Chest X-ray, PA view. Patient: 68 years old, sex M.
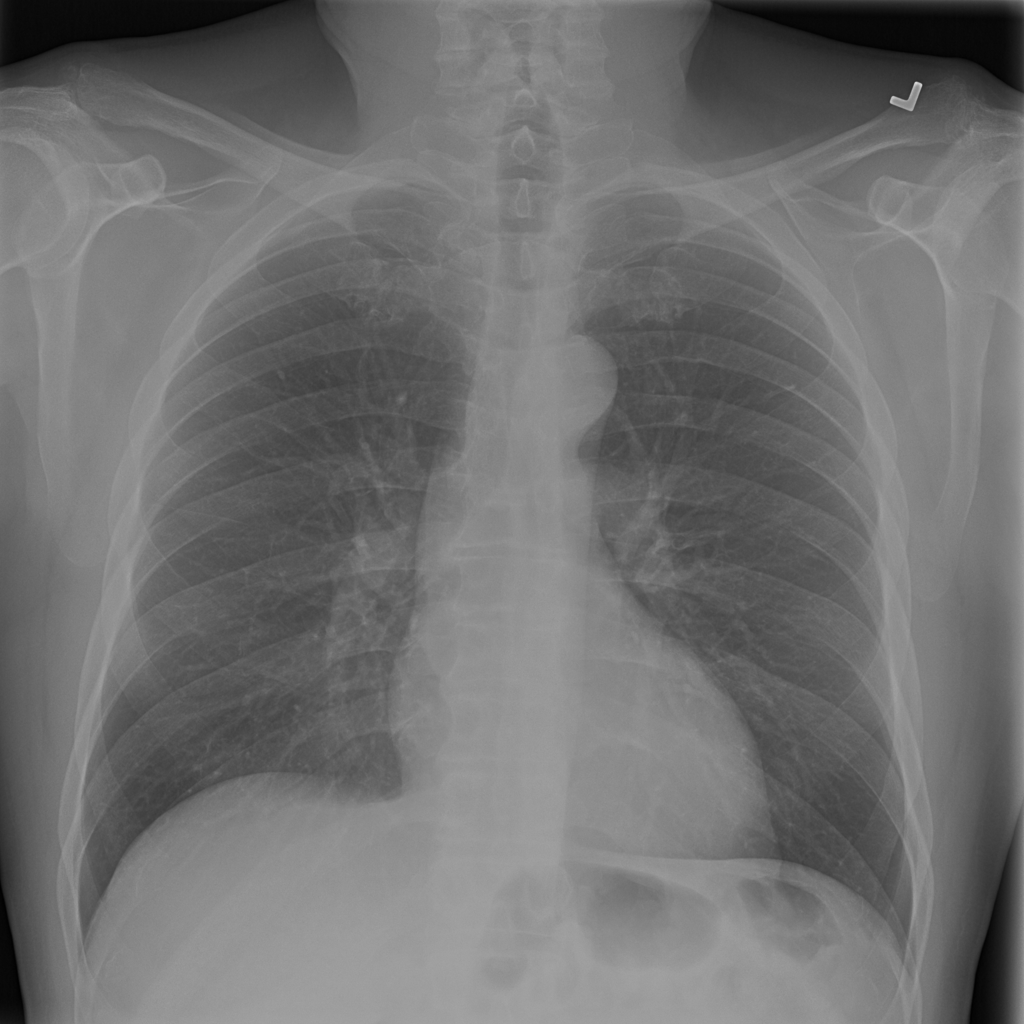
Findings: No Finding